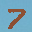
Label: 7